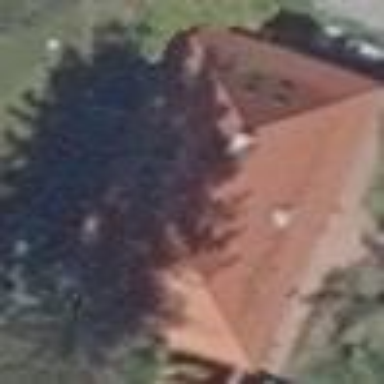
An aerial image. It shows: Historic yellow house with hipped roof made of red roof tiles.